Current action and preconditions to check: trajectory_clear

Your task: For each precondition in the list above, predict whether it will hold at this action.

Consider the current scene as observed from the mobile robot's camera, and analyze the predicted future states of all dynamic agents (e.g., people, animals, vehicles, or any moving entities) within the NEXT SECOND.

IMPORTANT: Only answer "very likely" if you are absolutely certain—based on strong, clear evidence—that a dynamic agent will violate the precondition in the predicted future state. Do NOT answer "very likely" for unlikely, ambiguous, or low-probability risks.

Ask yourself for each precondition: Is there a high probability, with clear and convincing evidence, that the predicted future states of any dynamic agent will interfere with the predicted future state of the currently executing action within the NEXT SECOND, causing that precondition to fail?

Assess the risk level based on these predictions. Use "likely" or "very likely" if motions create a clear risk of interference.

Use "neutral" or "improbable" if agents are nearby but their predicted paths are clearly diverging or non-conflicting.

Failure Risk Categories: "very improbable", "improbable", "neutral", "likely", "very likely"

Answer Format: Output ONLY the probability_of_failure value from these categories: "very improbable", "improbable", "neutral", "likely", "very likely"

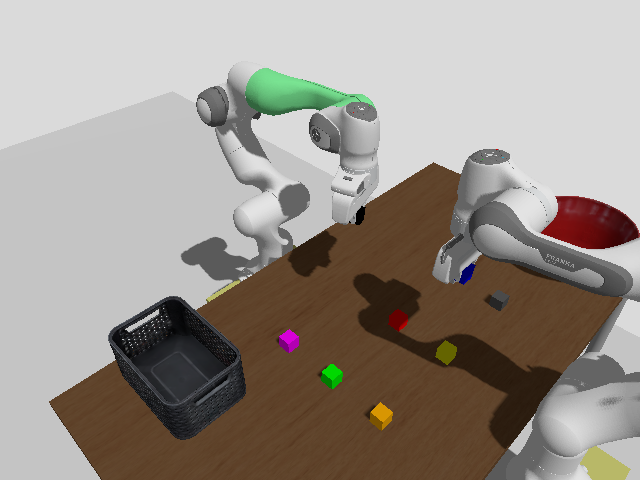

Answer: very improbable